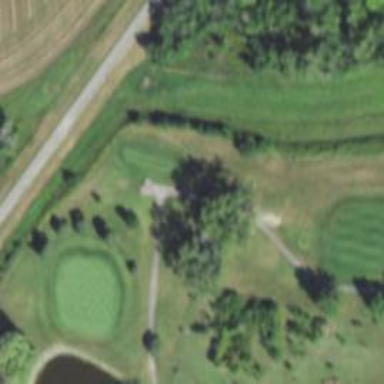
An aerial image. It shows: Path used for both walking and golf.